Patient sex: M
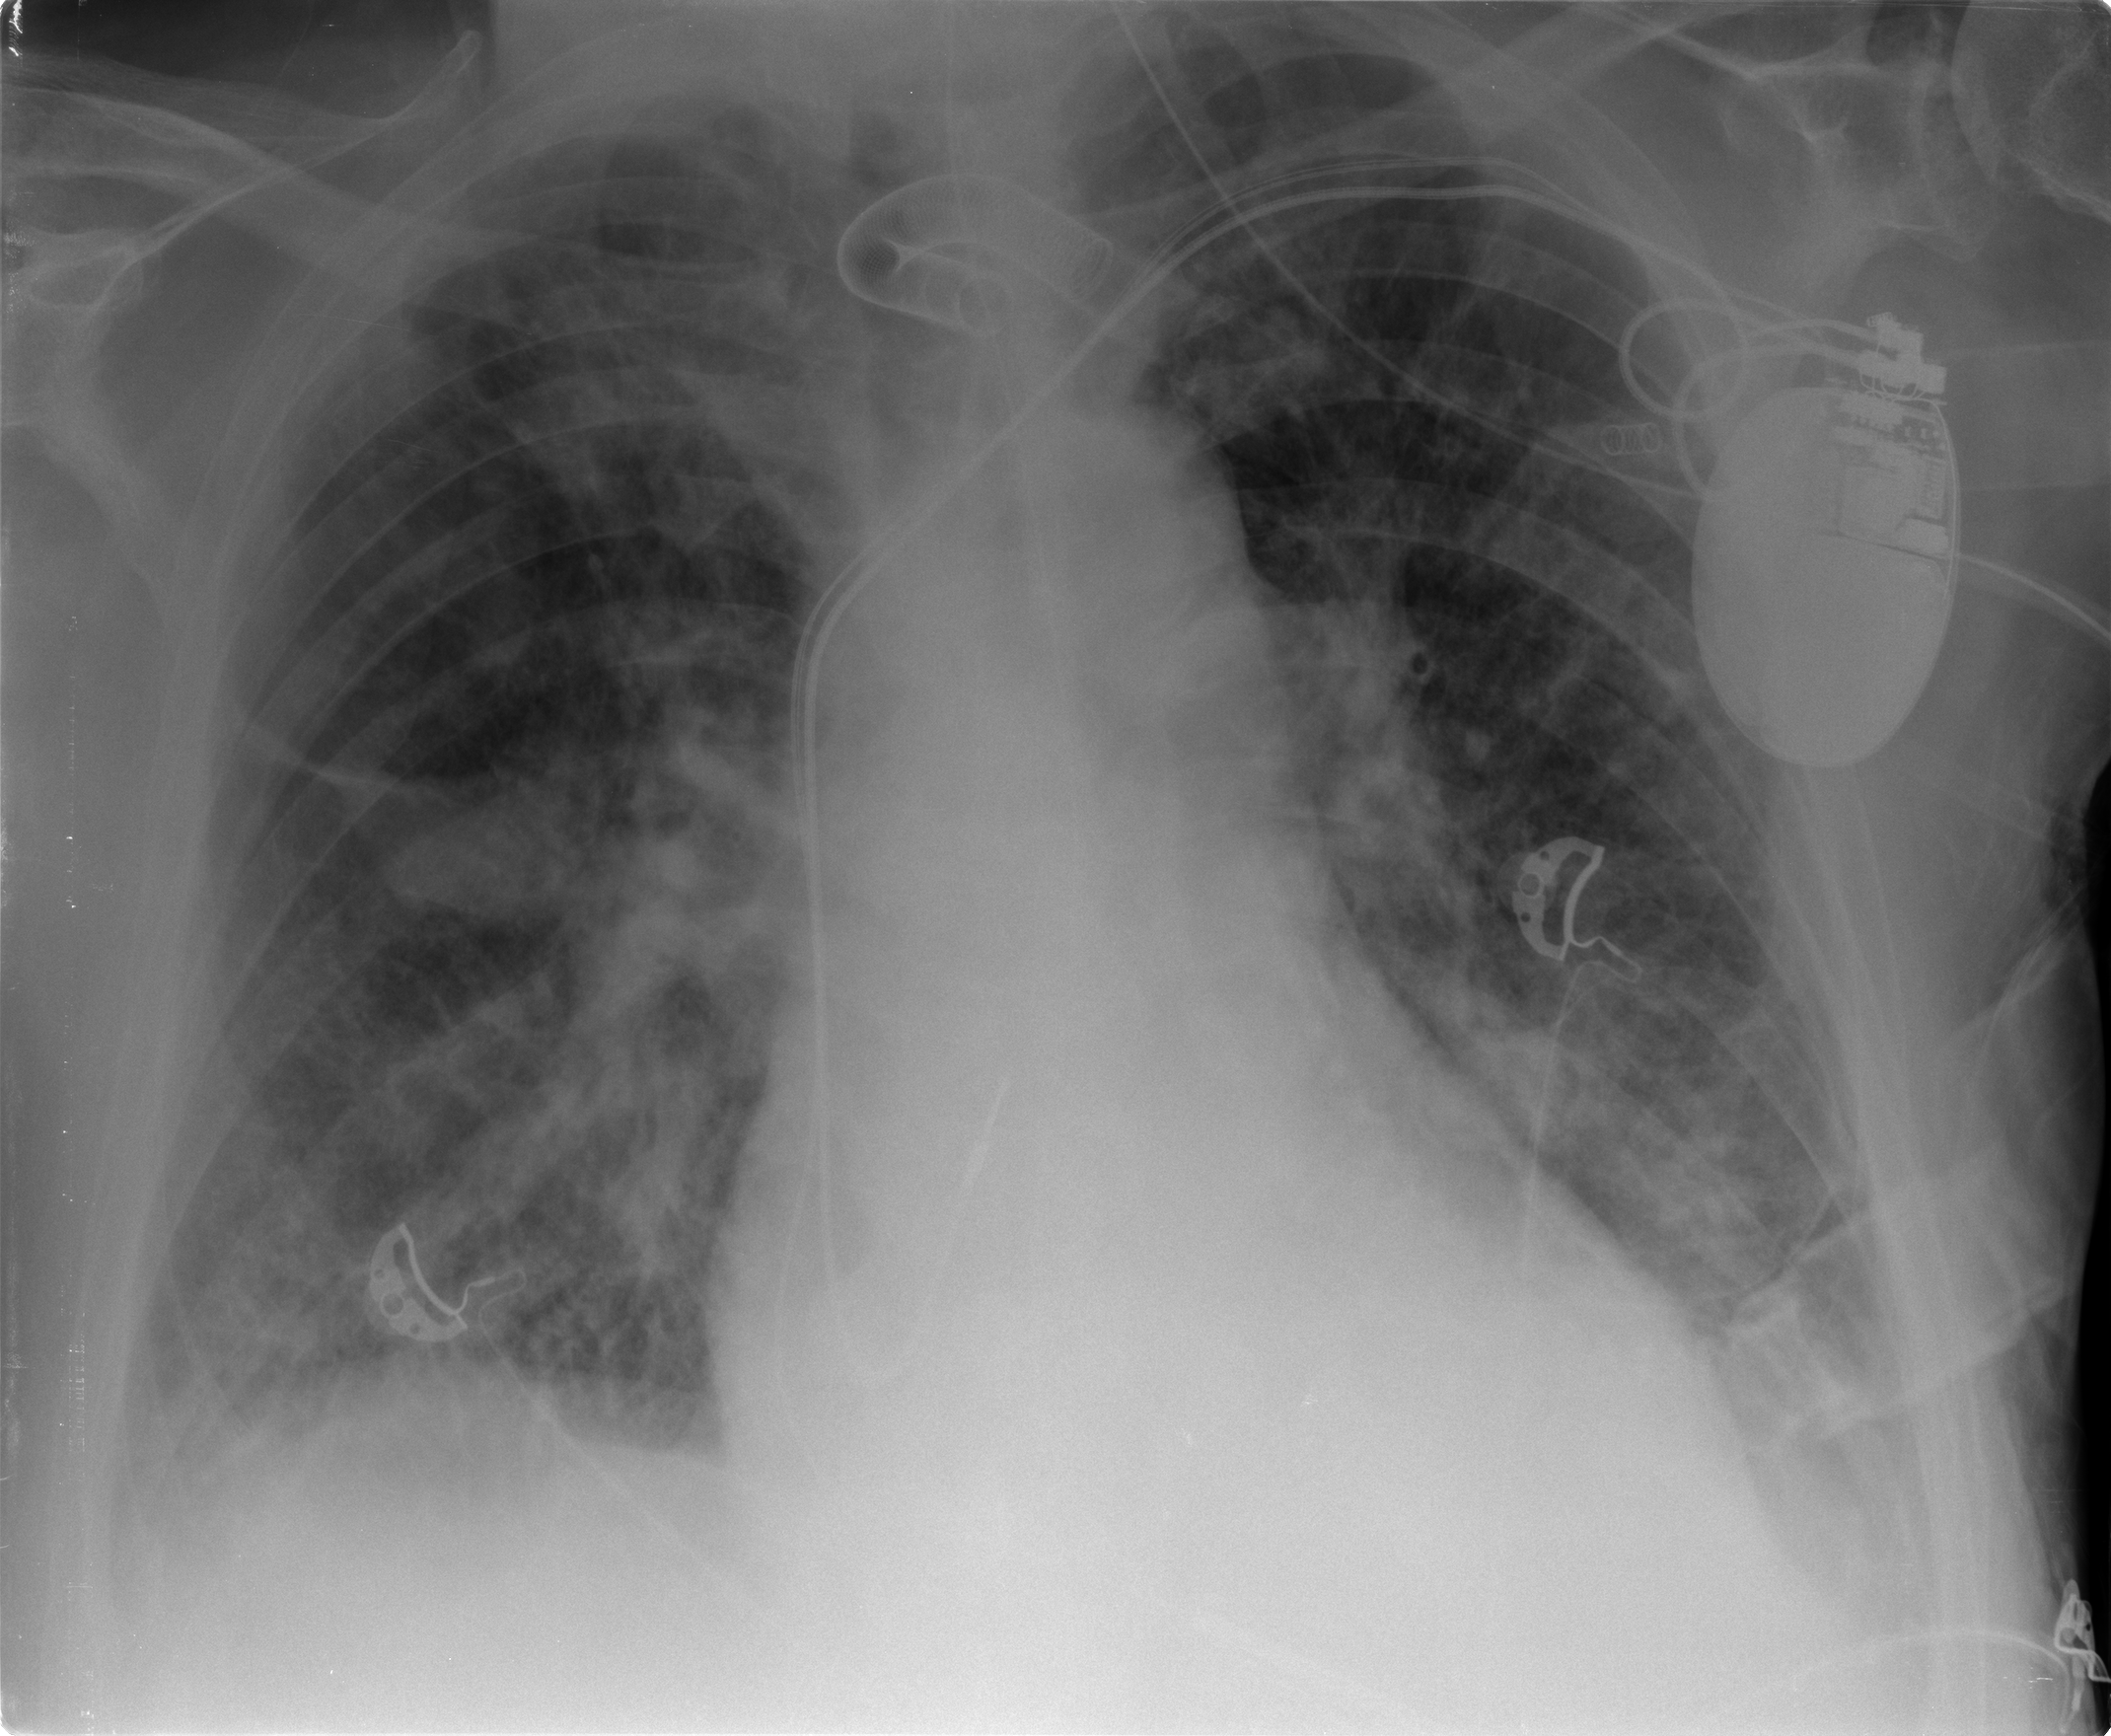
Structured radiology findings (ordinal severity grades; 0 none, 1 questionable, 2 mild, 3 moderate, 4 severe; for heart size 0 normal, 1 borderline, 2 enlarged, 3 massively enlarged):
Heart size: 2
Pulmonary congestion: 2
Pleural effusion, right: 2
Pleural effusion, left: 2
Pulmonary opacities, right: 3
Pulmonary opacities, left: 3
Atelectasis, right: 2
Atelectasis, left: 2